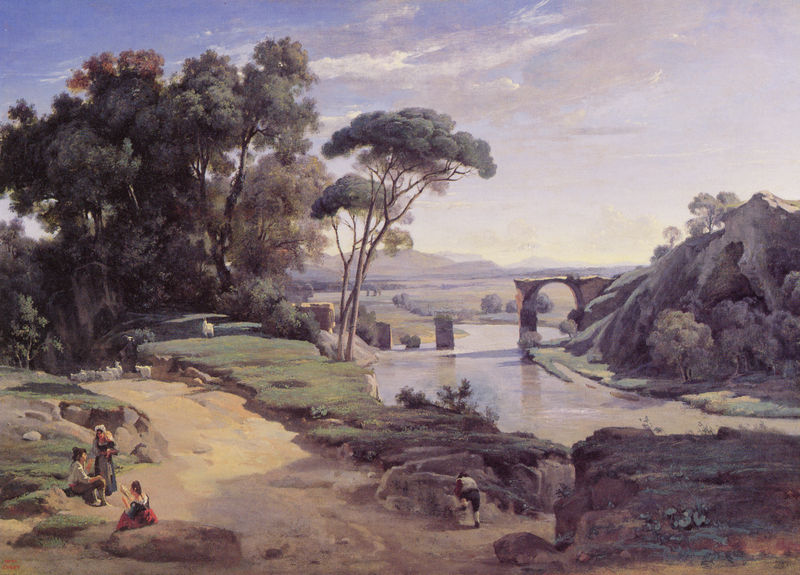
Titel: Vue prise à Narni
Künstler: Jean Baptiste Camille Corot
Standort: Ottawa
Institution: Musée des Beaux-Arts du Canada
Schlagwörter: baum, berg, blau, blätter, felsen, himmel, mann, schatten, wasser, wolken, bäume, fluss, frauen, grün, landschaft, menschen, sand, see, sitzen, ufer, frau, hell, kleid, licht, männer, pfeiler, strasse, gras, park, rot, tier, weg, wiese, wolke, gespräch, richter, steine, öl, bach, felder, horizont, hügel, morgen, natur, brücke, sonne, wasserspiegelung, wiesen, familie, kind, personen, schön, tal, wald, kinder, klar, ruhig, sommer, biegung, italien, berge, gebirge, dunst, tag, grasen, herde, idylle, pause, picknick, rast, romantik, strom, staffage, sprechen, baumkronen, lichtreflexe, ruine, zigeuner, burg, idyll, flussgestade, flusslandschaft, kaputt, blauer himmel, romantisch, lichtspiel, wanderer, aquädukt, arkadien, hohlweg, schafe, hirte, hirten, schaafe, schäfer, detailgetreu, ziege, weise, sonnentag, römisch, ziegen, aquedukt, högel, akadien, schäferstück, liebespaare, viaduct, wokle, riune, tir, aqueduct, brückenruine, ist wohl wieder meine freundin, mittagsonne, naturlismus, 1690